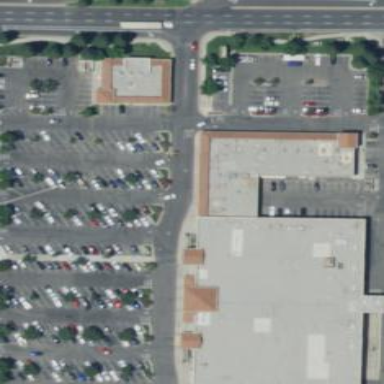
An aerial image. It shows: Building that houses supermarket.